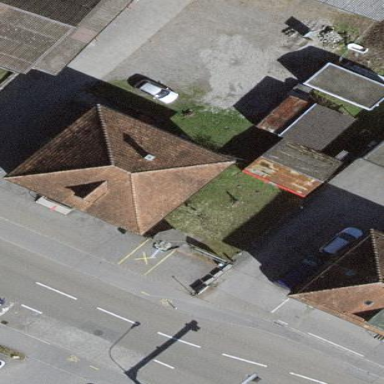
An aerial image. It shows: House converted into restaurant.